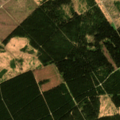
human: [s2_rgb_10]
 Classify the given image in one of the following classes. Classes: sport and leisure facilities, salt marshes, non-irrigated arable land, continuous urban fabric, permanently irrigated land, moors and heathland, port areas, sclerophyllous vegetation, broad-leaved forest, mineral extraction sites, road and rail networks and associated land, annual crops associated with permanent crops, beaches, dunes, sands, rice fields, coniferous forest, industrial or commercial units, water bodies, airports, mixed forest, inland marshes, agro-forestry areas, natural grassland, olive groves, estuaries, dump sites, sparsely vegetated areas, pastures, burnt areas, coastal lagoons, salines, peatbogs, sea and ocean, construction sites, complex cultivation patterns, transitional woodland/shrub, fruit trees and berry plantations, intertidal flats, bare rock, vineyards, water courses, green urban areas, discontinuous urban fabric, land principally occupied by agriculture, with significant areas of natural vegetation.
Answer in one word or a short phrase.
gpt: coniferous forest, transitional woodland/shrub